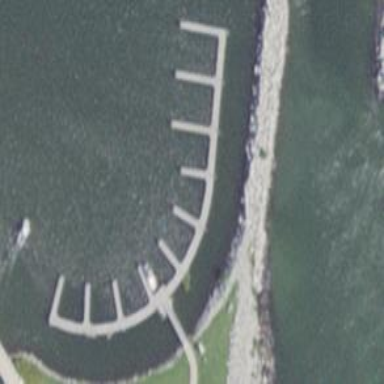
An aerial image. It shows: Marina on leisure land.